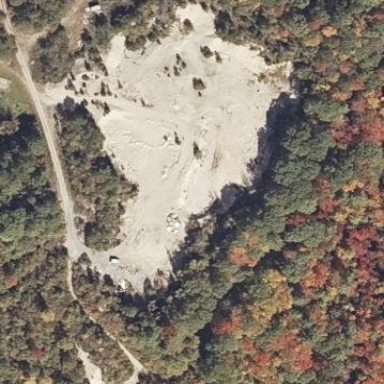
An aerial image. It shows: Quarry used for extracting aggregate resources.